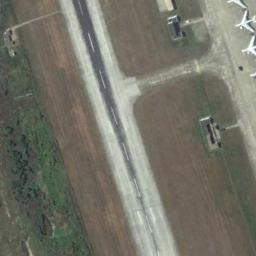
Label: runway